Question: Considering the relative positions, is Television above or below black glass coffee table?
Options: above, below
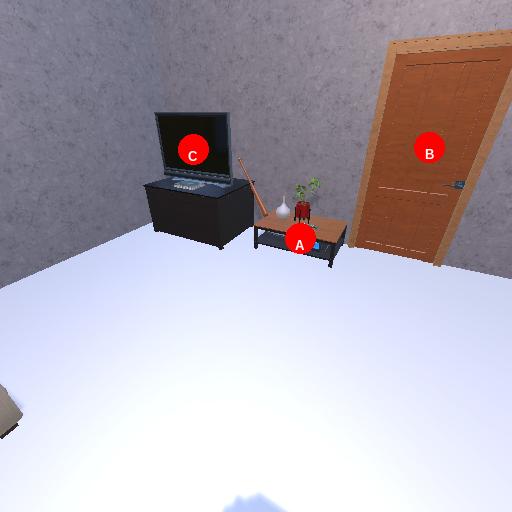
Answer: above